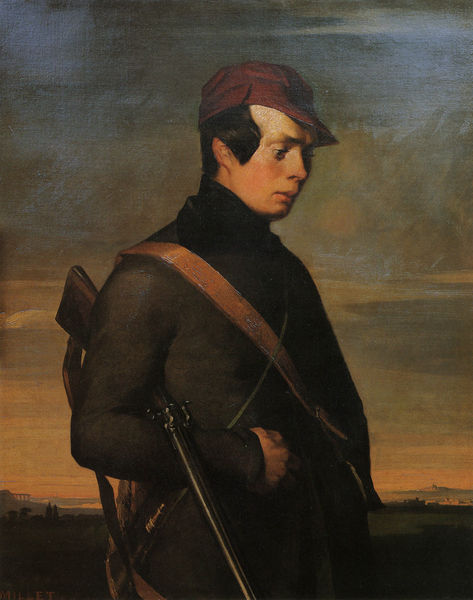
Titel: Der enttäuschte Jäger
Künstler: Jean François Millet
Standort: Minnesota-Duluth
Institution: The Tweed Museum of Art
Schlagwörter: baum, berg, blau, dunkel, gemälde, hand, himmel, kopf, körper, mann, schatten, weiß, wolken, bäume, gelb, grün, landschaft, ocker, stadt, abend, braun, frisur, grau, haar, hell, hintergrund, hut, licht, mund, nase, ohr, orange, profil, schwarz, stirn, blick, gürtel, rot, schirm, wolke, beige, malerei, anzug, jacke, jung, kappe, mütze, arm, augen, gesicht, halten, kragen, trauer, bildnis, hals, portrait, porträt, öl, dämmerung, feld, ferne, horizont, horizontlinie, hügel, natur, pappeln, sonnenaufgang, weite, einsam, sonne, haare, mantel, gebeugt, kinn, lippe, lippen, ohren, rouge, traurig, wald, bewölkt, wangen, düster, berge, hellbraun, dorf, abendsonne, sonnenuntergang, violett, herbst, ausdruck, riemen, brauen, gesenkt, allein, junge, nachdenklich, sinnierend, krempe, geschlossen, lider, abendrot, weinen, abendhimmel, dreiviertel, seite, uniform, faust, soldat, waffe, lauf, tasche, jagd, nasenloch, kotletten, jüngling, junger mann, halbprofil, jäger, gewehr, schloß, leder, gesichtsausdruck, wams, müde, geknickt, rollkragen, flinte, gurt, rucksack, schildmütze, schirmmütze, nasenspitze, schrotflinte, schütze, tränen, azur, verschattet, pulver, schießpulver, heimkehr, millet, büchse, jagdgewehr, verlust, nach unten, wolken himmel, rote kappe, enttäuscht, lederriemen, umhängen, hüftstück, bekümmert, ohrschützer, pirsch, auf der jadg, gesichert, jägersmann, ledergurt, naseenloch, pulverbüchse, steinschlossgewehr, reglos, jager, steinschloß, pulverflasche, sonnenun, schulterriehmen